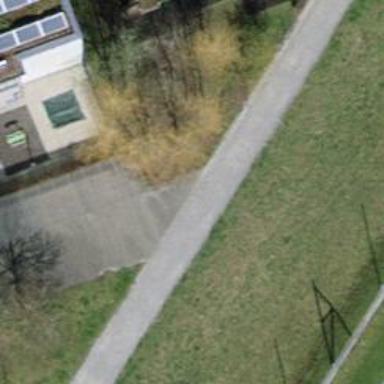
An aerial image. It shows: Unpaved footway.